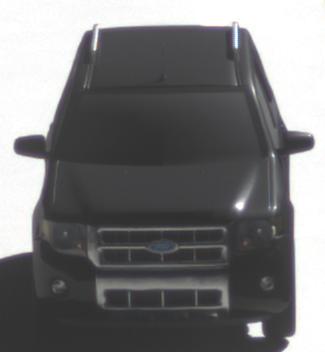
Make: Ford
Model: Escape Hybrid
Detailed model: -
Model produced from: 2004
Model produced until: 2012
Doors: 5
Color: black
Road condition: dry road
Daytime: midday
Contrast: high contrast